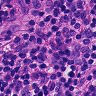
Metastatic tissue present: no